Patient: sex M, age 53
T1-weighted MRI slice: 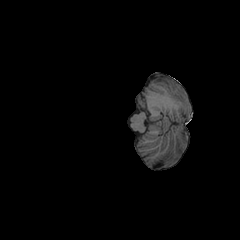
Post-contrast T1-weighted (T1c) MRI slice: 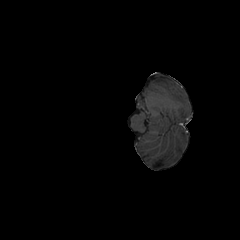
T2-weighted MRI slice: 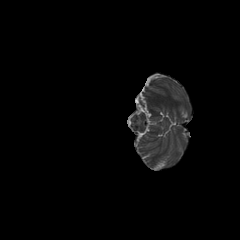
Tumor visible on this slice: no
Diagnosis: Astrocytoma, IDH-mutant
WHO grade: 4